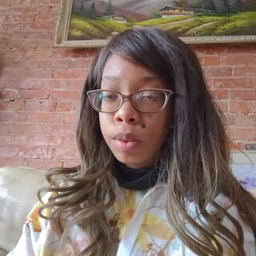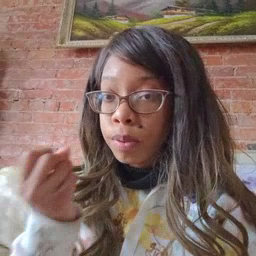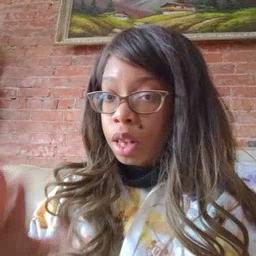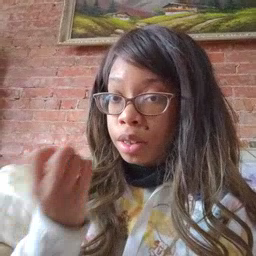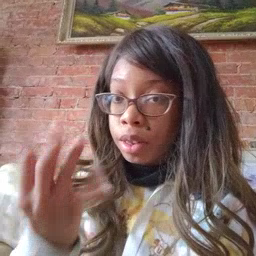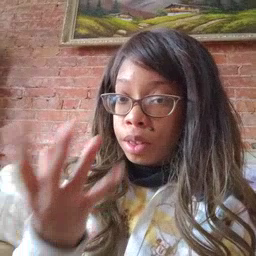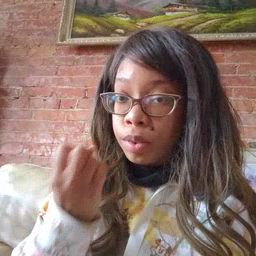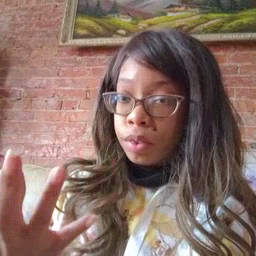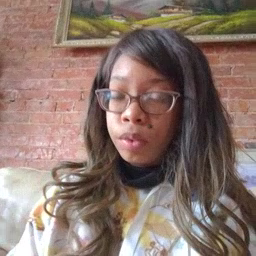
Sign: many